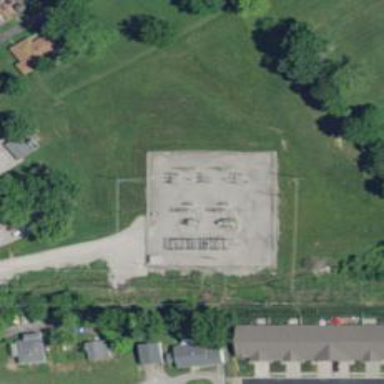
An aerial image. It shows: Power substation.